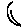
Label: moon